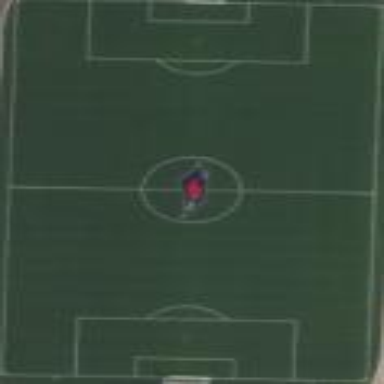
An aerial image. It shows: Soccer pitch designated for leisure and sports activities.